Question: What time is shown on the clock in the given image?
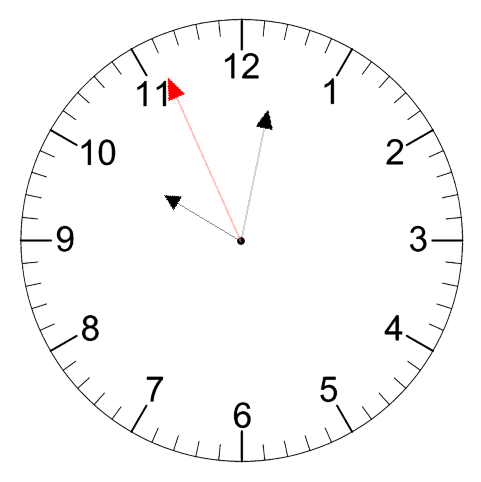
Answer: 10:01:56